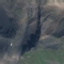
Land use / land cover class: HerbaceousVegetation